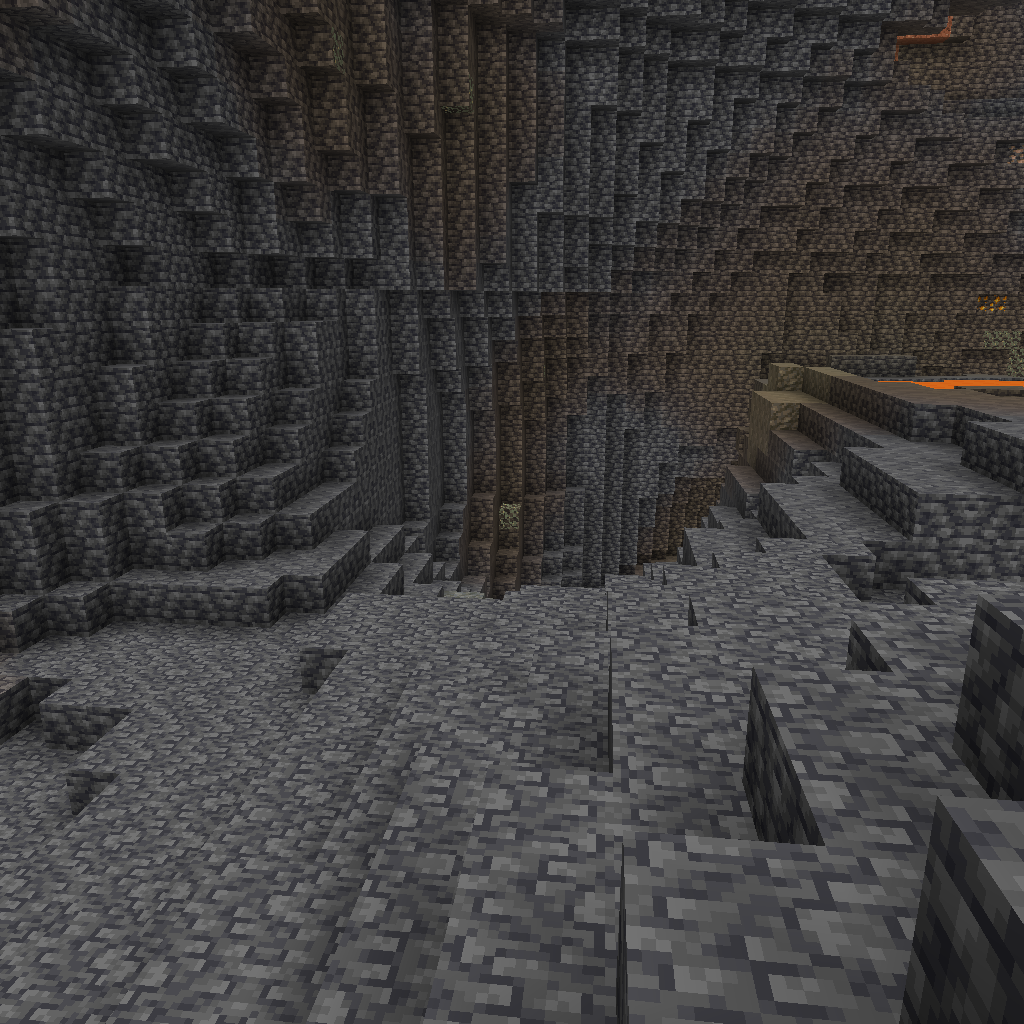
cave with blackstone